Question: I need some examples or tutorial, how to implement iPhone side index for Android.

I read already <URL> and I'm trying AlphabetIndexer, but:
- - -
If you downvote the topic, could you at least argue, why.
Thank you
Mur
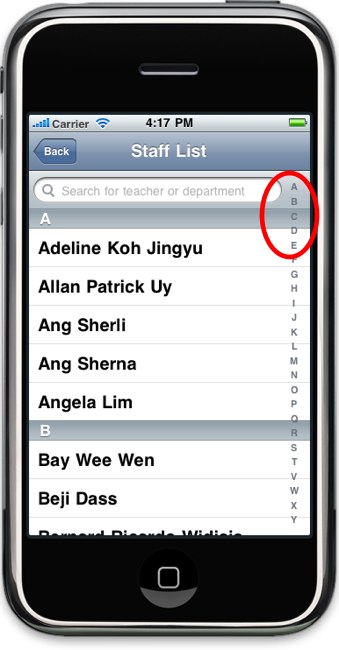
Answer: I'm not sure, that I haven't reinvented the wheel.
I wrote a tutorial for all.
<URL>